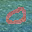
Label: 0